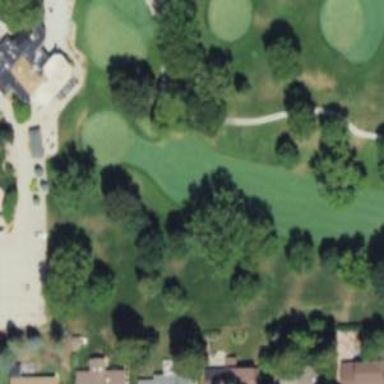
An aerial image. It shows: Golf hole.